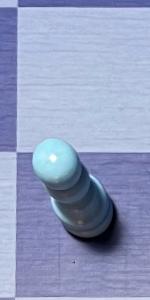
Label: Pawn_White